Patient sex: M
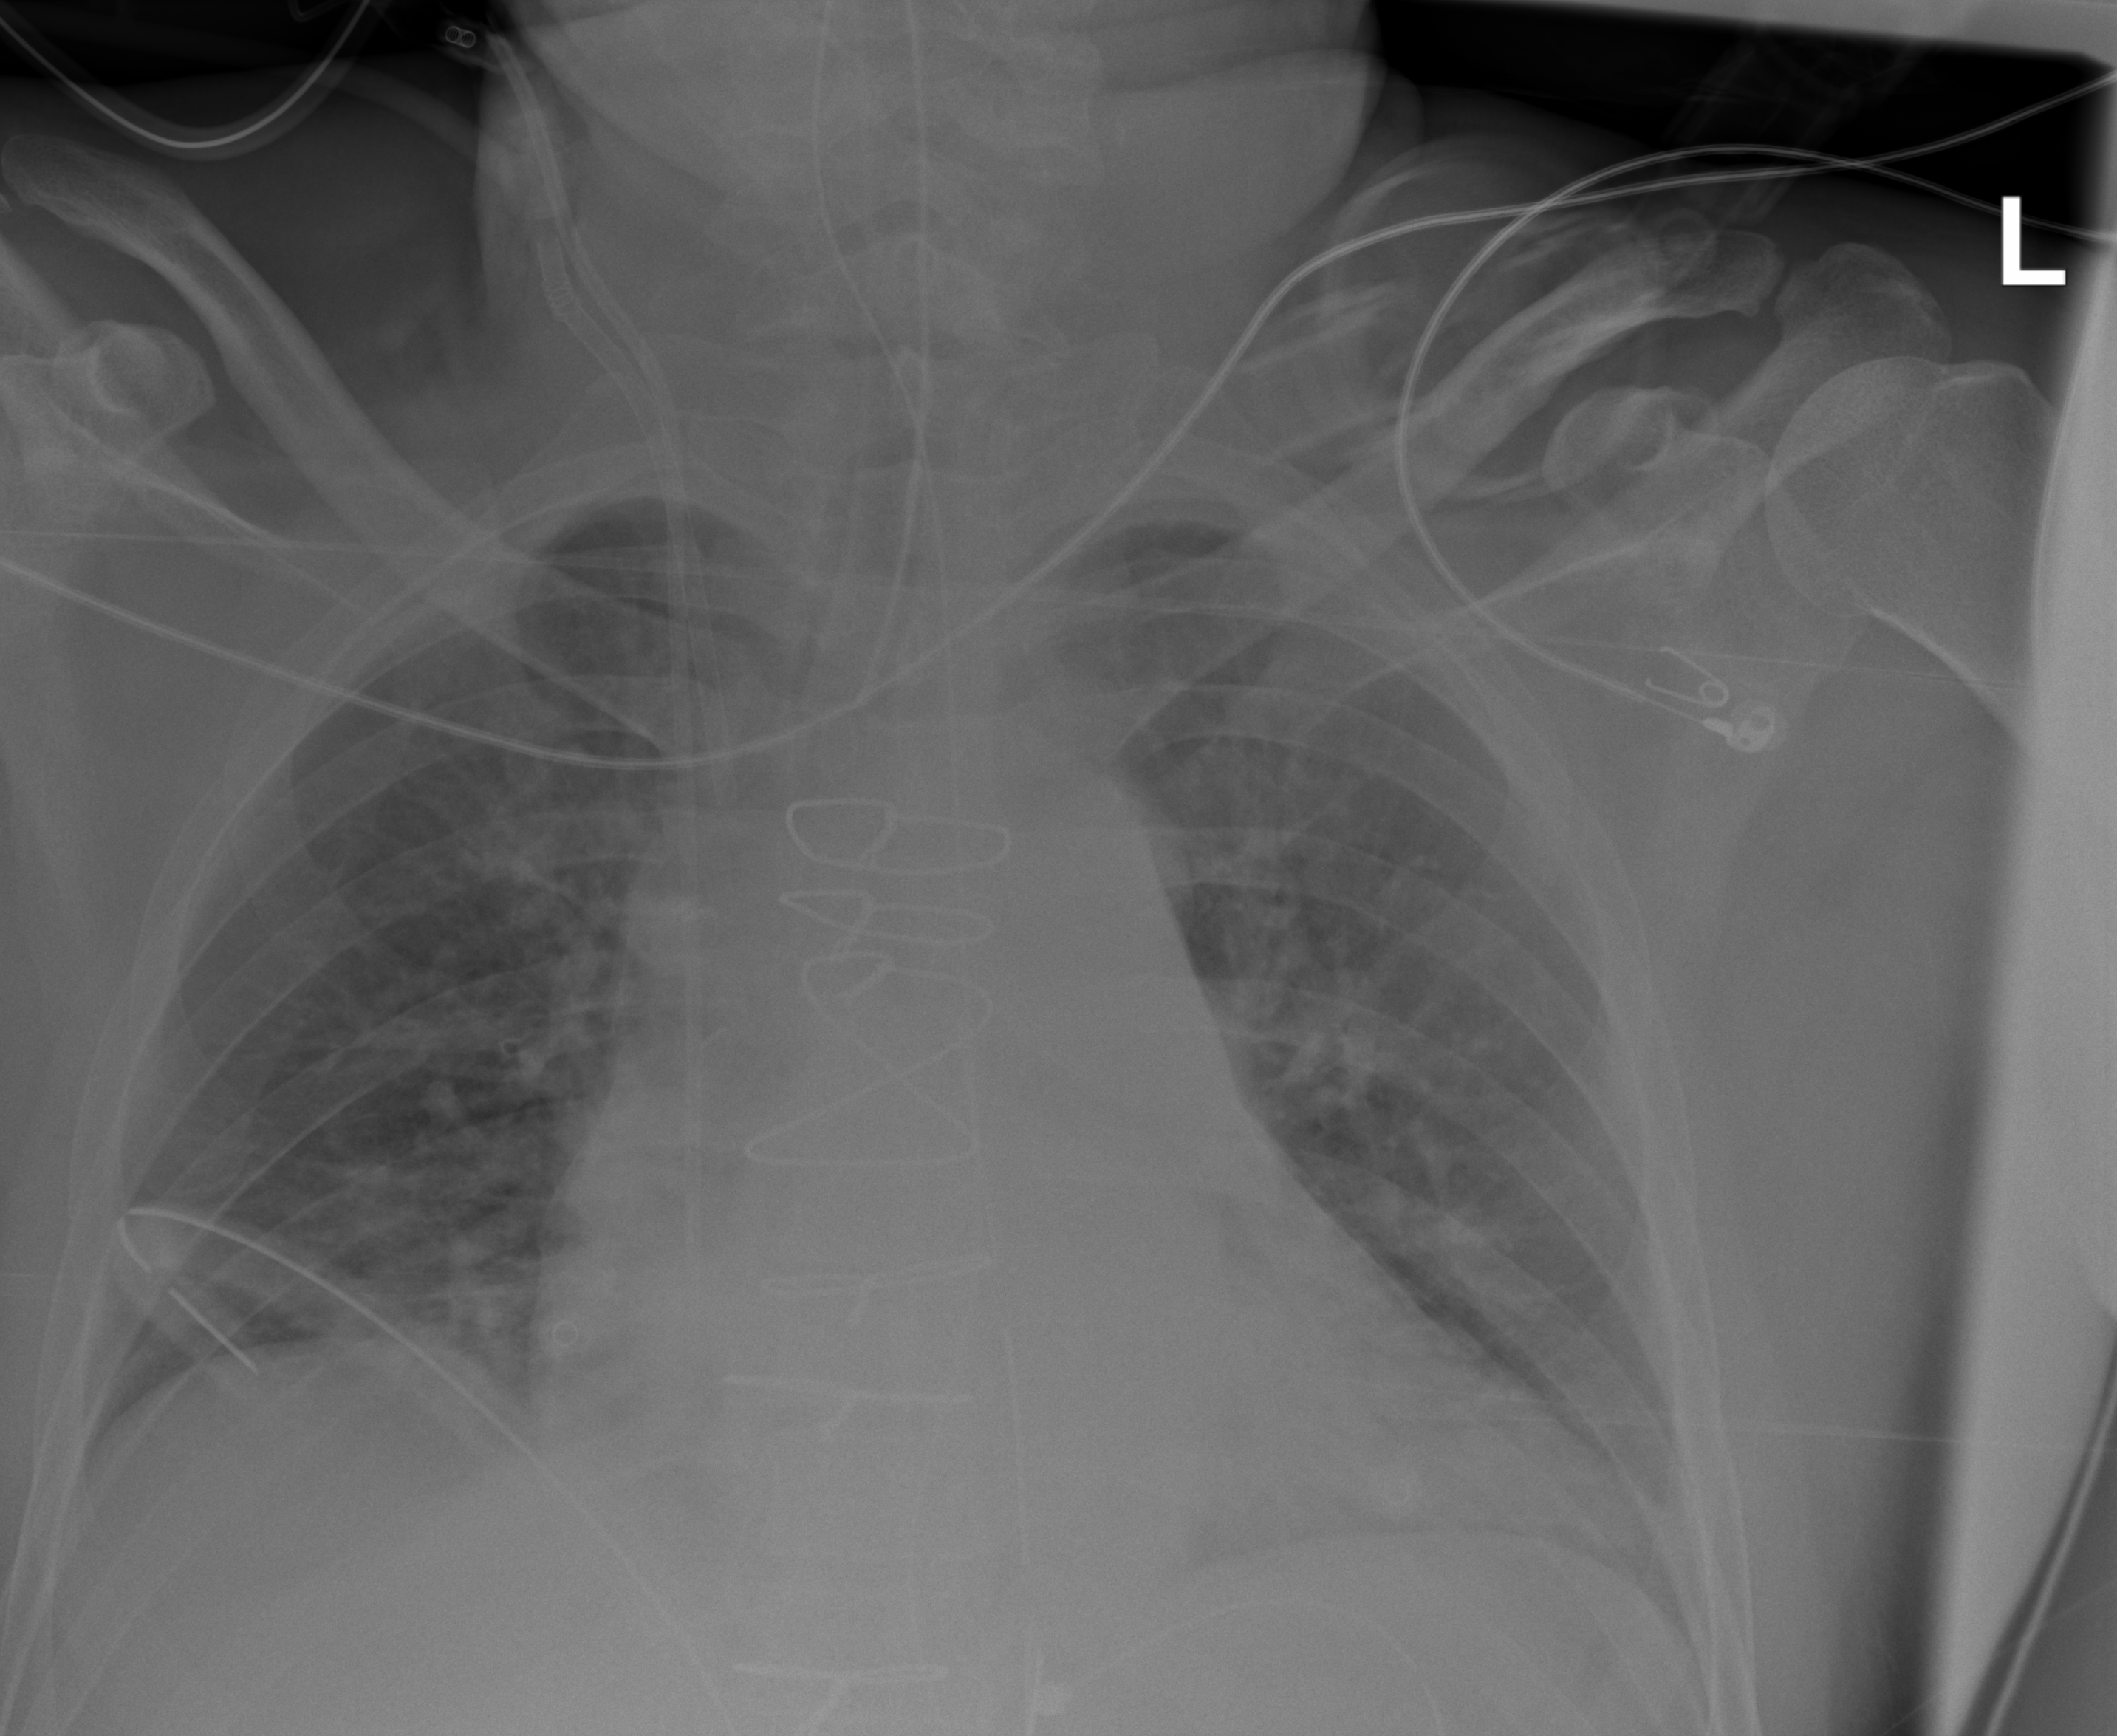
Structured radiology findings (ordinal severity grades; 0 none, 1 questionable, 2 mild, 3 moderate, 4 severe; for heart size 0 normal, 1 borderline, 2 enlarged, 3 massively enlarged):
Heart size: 2
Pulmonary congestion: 2
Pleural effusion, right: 0
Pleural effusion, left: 2
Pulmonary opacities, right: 1
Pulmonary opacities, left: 1
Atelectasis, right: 2
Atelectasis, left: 2